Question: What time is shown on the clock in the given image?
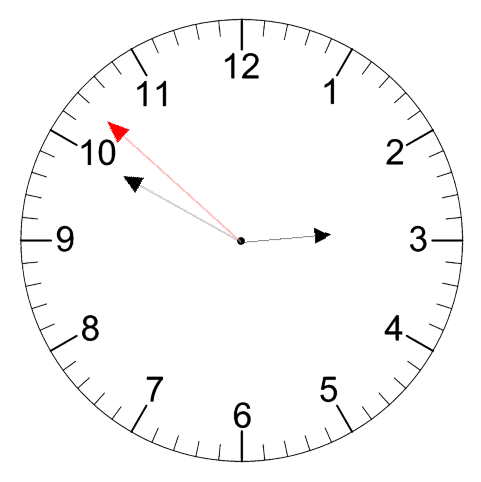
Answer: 02:49:52